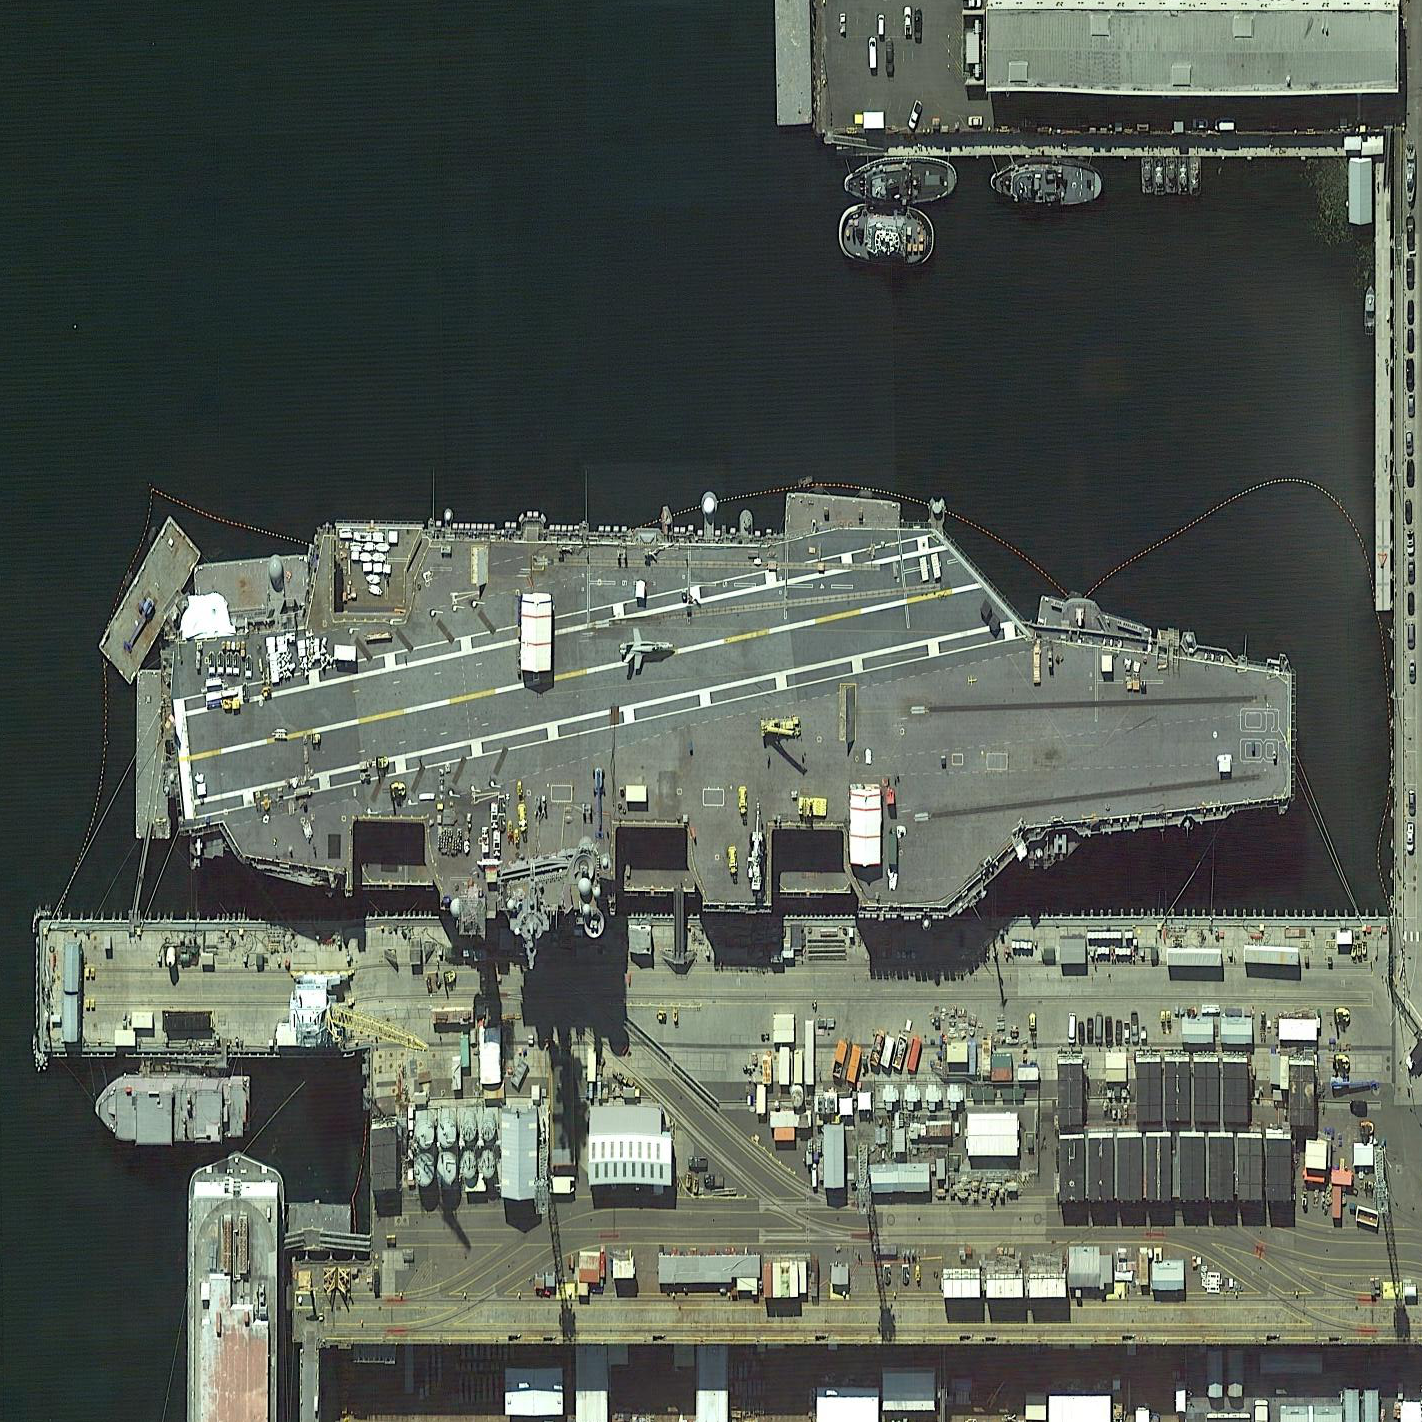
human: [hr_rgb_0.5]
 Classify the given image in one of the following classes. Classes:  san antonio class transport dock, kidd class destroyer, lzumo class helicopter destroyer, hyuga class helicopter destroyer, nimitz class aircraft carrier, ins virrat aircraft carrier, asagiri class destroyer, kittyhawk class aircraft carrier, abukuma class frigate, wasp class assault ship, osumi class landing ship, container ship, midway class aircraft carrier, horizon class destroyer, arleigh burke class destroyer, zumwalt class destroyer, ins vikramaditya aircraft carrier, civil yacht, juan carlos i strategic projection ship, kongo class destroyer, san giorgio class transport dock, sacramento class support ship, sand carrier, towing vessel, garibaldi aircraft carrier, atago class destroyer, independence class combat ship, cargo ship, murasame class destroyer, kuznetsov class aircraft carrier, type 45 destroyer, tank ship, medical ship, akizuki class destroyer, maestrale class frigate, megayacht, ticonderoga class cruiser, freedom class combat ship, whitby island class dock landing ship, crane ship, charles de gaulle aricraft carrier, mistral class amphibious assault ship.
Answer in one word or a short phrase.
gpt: Nimitz class aircraft carrier